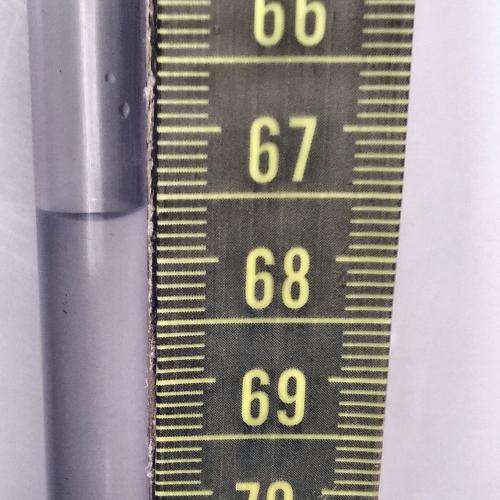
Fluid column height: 67.6 cm